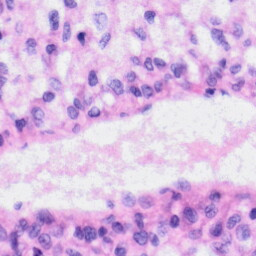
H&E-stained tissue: Liver